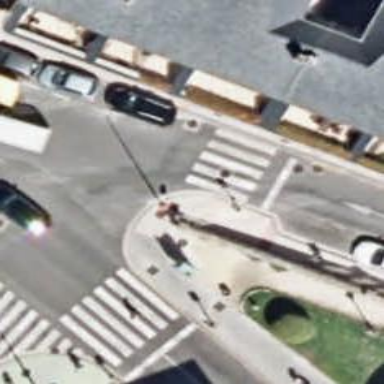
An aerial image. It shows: Road crossing with traffic signals.